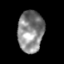
Tissue: skin
Cell type: Epithelial cells
Senescence score: 0.2554
Nuclear area (px): 1048
Mean DAPI intensity: 135.129